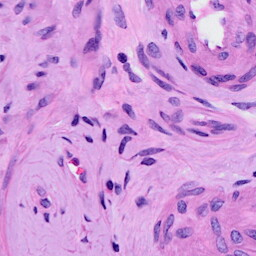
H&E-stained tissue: Cervix